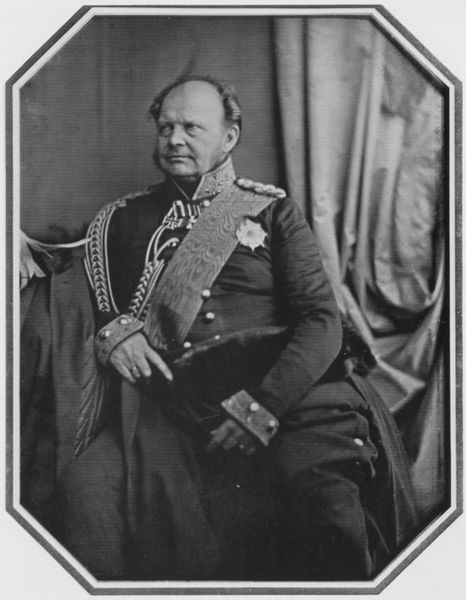
Titel: König Friedrich Wilhelm IV. von Preußen
Künstler: Hermann Biow
Schlagwörter: hand, kopf, mann, sitzen, brust, grau, haar, mund, nase, ohr, schmuck, schwarz, stirn, stuhl, weiss, alt, anzug, bart, hose, jacke, augen, band, falten, kragen, rahmen, ärmel, bild, herr, portrait, porträt, vorhang, sessel, sitzend, stoff, knopf, lippen, locken, potrait, rund, beine, schärpe, kette, lehnen, kaiser, könig, dick, glatze, knöpfe, hoch, foto, fotografie, photographie, schwarzweiss, militär, uniform, ketten, soldat, backenbart, bismarck, abzeichen, manschette, manschetten, offizier, orden, scherpe, schulterklappen, herrscher, franz, halbglatze, photo, tracht, stirnglatze, halbprofil, general, repräsentation, prunk, fotographie, hoheit, preußen, photografie, wilhelm, preusse, ehering, feist, irden, sterna, uszeichnung, preuss, wilhe